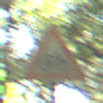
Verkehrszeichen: RadverkehrLinks
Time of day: Midday
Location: Outdoor (Nature)
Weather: Clear
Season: NotSpecified
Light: Natural